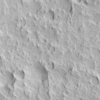
Label: not_dusty